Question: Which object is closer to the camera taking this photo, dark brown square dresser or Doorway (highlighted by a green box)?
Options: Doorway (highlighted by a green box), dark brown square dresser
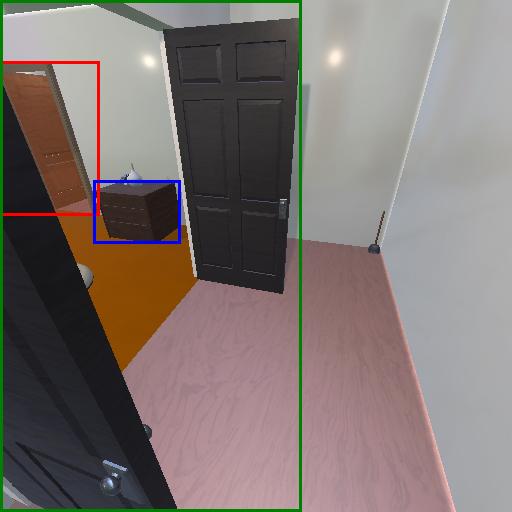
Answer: Doorway (highlighted by a green box)